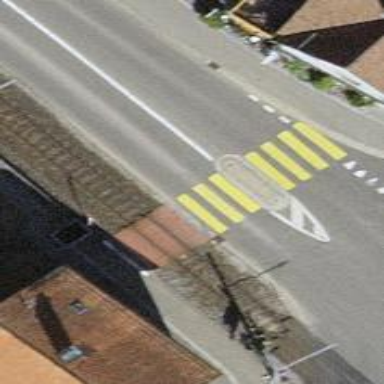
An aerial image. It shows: Crossing on footway.